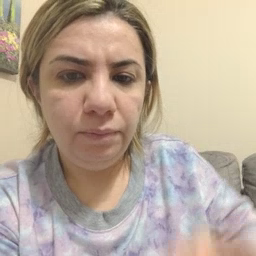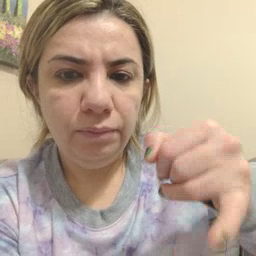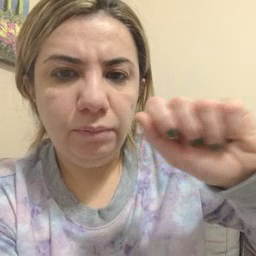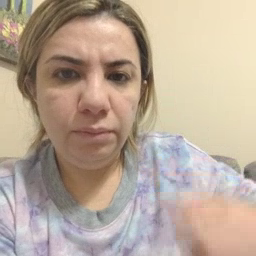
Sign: jeans